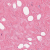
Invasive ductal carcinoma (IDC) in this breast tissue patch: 0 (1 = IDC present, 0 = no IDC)